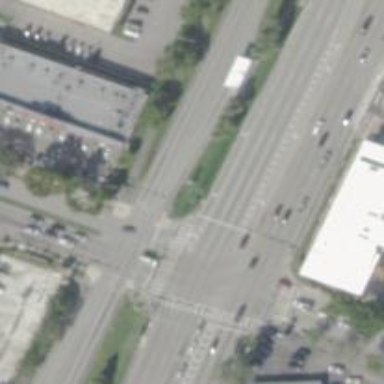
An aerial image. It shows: Crossing on the road with line markings.